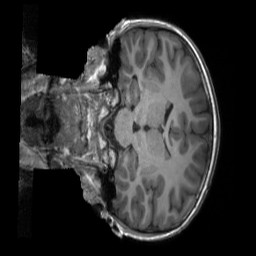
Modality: T1w
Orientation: coronal
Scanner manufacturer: siemens
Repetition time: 2.3 s
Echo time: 0.00229 s